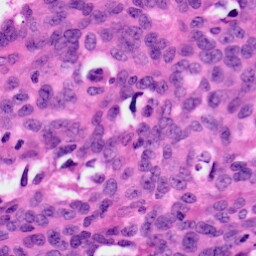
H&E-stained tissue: Ovarian